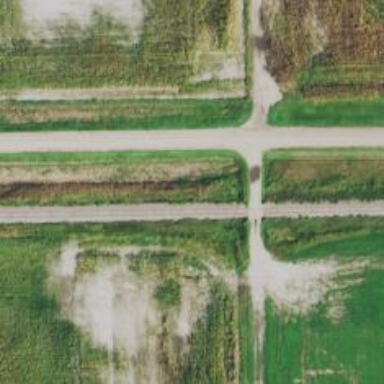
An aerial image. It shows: Unclassified road.